Question: Every time I run the application same objects are added to the database(duplicates).
My 'Global.asax':
'''
using System;
using System.Collections.Generic;
using System.Data.Entity;
using System.Linq;
using System.Web;
using System.Web.Mvc;
using System.Web.Optimization;
using System.Web.Routing;
using WebApplication2.Migrations;
using WebApplication2.Models;
namespace WebApplication2 {
public class MvcApplication : System.Web.HttpApplication {
protected void Application_Start() {
Database.SetInitializer(new MigrateDatabaseToLatestVersion<ApplicationDbContext, Configuration>());
//Database.SetInitializer(new DropCreateDatabaseAlways<ApplicationDbContext>());
AreaRegistration.RegisterAllAreas();
FilterConfig.RegisterGlobalFilters(GlobalFilters.Filters);
RouteConfig.RegisterRoutes(RouteTable.Routes);
BundleConfig.RegisterBundles(BundleTable.Bundles);
}
}
}
'''
and My 'Configuration.cs' with 'Seed' method:
'''
namespace WebApplication2.Migrations
{
using System;
using System.Collections.Generic;
using System.Data.Entity;
using System.Data.Entity.Migrations;
using System.Linq;
using WebApplication2.Models;
internal sealed class Configuration : DbMigrationsConfiguration<WebApplication2.Models.ApplicationDbContext>
{
public Configuration()
{
AutomaticMigrationsEnabled = true;
ContextKey = "WebApplication2.Models.ApplicationDbContext";
}
protected override void Seed(WebApplication2.Models.ApplicationDbContext context) {
var persons = new List<Person> {
new Person{FirstName = "John", LastName = "Doe", CellNumber = "123-456-789", SecondaryPhoneNumber = "98873213", Address = "1street 2",BirthDate = DateTime.Now.Date, Pesel = "312312312", Notes = "Annoying"},
new Person{FirstName = "Anna", LastName = "Doe", CellNumber = "113-456-789", SecondaryPhoneNumber = "98873213", Address = "1street 2",BirthDate = DateTime.Now.Date, Pesel = "548555672", Notes = "Less Annoying"}
};
persons.ForEach(person => context.Persons.AddOrUpdate(person));
context.SaveChanges();
var meetings = new List<Meeting>{
new Meeting{PersonId = 1, Body = "Body of meeting", Date = DateTime.Now}
};
meetings.ForEach(meeting => context.Meetings.AddOrUpdate(meeting));
context.SaveChanges();
var statuses = new List<Status> {
new Status{Name = "OK"},
new Status {Name = "NOT_OK"}
};
statuses.ForEach(status => context.Statuses.AddOrUpdate(status));
context.SaveChanges();
}
}
}
'''
Every time I run the app 'Seed' adds duplicate records:

I needed to comment contents of Seed method to prevent adding duplicates.
(1) What should I change so 'Seed' method will be run only to recreate database after migration?
EDIT:
In the 'Seed' method there is comment:
'''
// This method will be called after migrating to the latest version.
// You can use the DbSet<T>.AddOrUpdate() helper extension method
// to avoid creating duplicate seed data. E.g.
//
// context.People.AddOrUpdate(
// p => p.FullName,
// new Person { FullName = "Andrew Peters" },
// new Person { FullName = "Brice Lambson" },
// new Person { FullName = "Rowan Miller" }
// );
//
'''
but my method is called ALWAYS, not only after migrations. Why is it so?
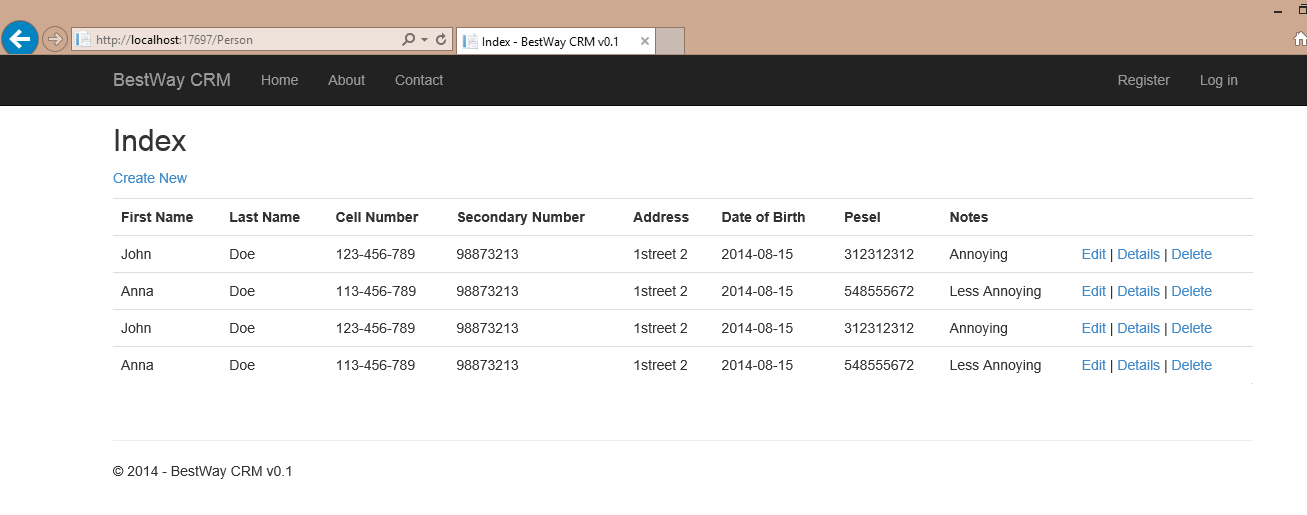
Answer: From <URL>
> Note: Adding code to the Seed method is one of many ways that you can insert fixed data into the database. The Up and Down methods contain code that implements database changes. You'll see examples of them in the Deploying a Database Update tutorial.You can also write code that executes SQL statements by using the Sql method. For example, if you were adding a Budget column to the Department table and wanted to initialize all department budgets to $1,000.00 as part of a migration, you could add the folllowing line of code to the Up method for that migration:Sql("UPDATE Department SET Budget = 1000");
You might also look into using the 'AddOrUpdate' method, as referenced in <URL>, which should also work for your purposes.
I quickly changed the code I obtained from the answer linked above, so bear with me if there's an issue with the code below. The concept should still be relatively clear, I believe.
'''
context.People.AddOrUpdate(c => c.PK, new Person() { PK = 0, FirstName = "John", ... })
context.People.AddOrUpdate(c => c.PK, new Person() { PK = 1, FirstName = "Anna", ... })
'''